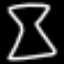
Label: hourglass